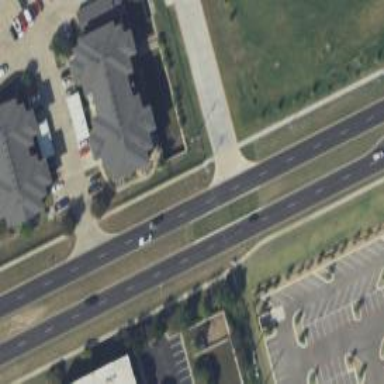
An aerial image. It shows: Secondary link road with asphalt surface.